Current action and preconditions to check: trajectory_clear

Your task: For each precondition in the list above, predict whether it will hold at this action.

Consider the current scene as observed from the mobile robot's camera, and analyze the predicted future states of all dynamic agents (e.g., people, animals, vehicles, or any moving entities) within the NEXT SECOND.

IMPORTANT: Only answer "very likely" if you are absolutely certain—based on strong, clear evidence—that a dynamic agent will violate the precondition in the predicted future state. Do NOT answer "very likely" for unlikely, ambiguous, or low-probability risks.

Ask yourself for each precondition: Is there a high probability, with clear and convincing evidence, that the predicted future states of any dynamic agent will interfere with the predicted future state of the currently executing action within the NEXT SECOND, causing that precondition to fail?

Assess the risk level based on these predictions. Use "likely" or "very likely" if motions create a clear risk of interference.

Use "neutral" or "improbable" if agents are nearby but their predicted paths are clearly diverging or non-conflicting.

Failure Risk Categories: "very improbable", "improbable", "neutral", "likely", "very likely"

Answer Format: Output ONLY the probability_of_failure value from these categories: "very improbable", "improbable", "neutral", "likely", "very likely"

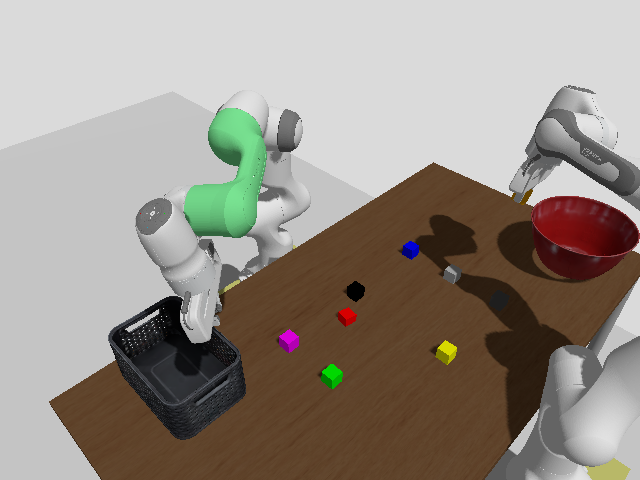

Answer: very improbable